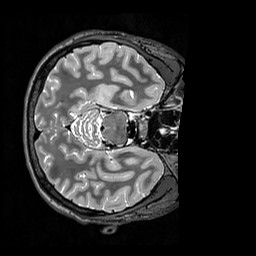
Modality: T2w
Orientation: axial
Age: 27
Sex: male
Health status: healthy
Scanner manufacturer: siemens
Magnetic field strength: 3 T
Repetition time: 3.2 s
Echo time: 0.568 s